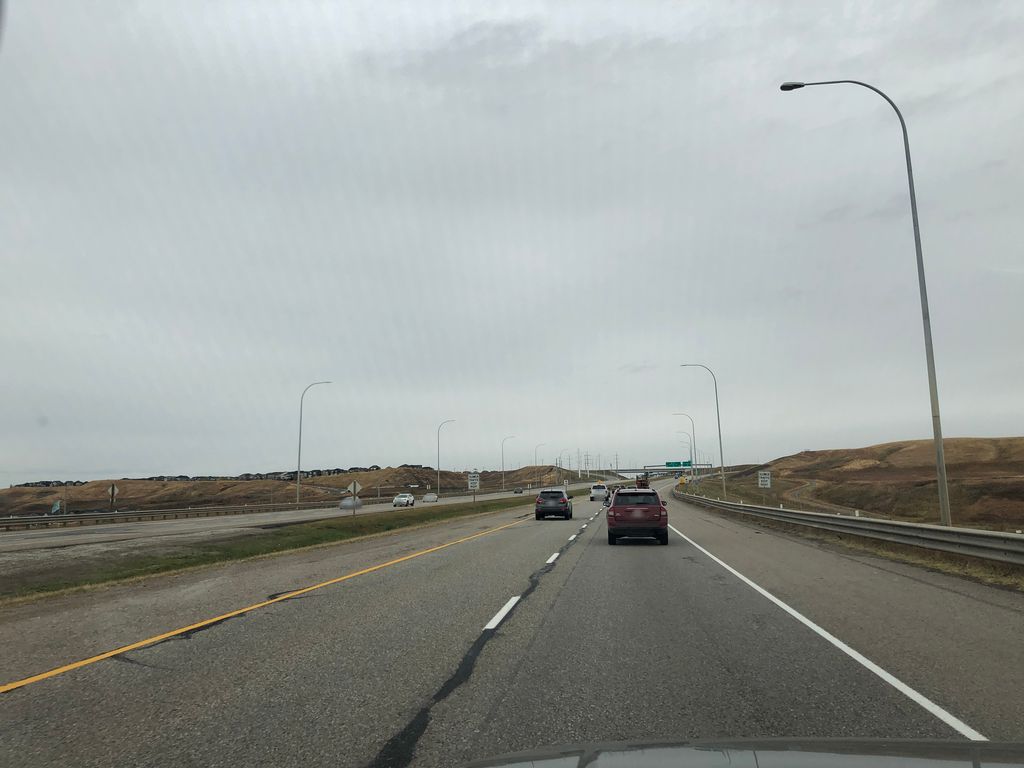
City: calgary